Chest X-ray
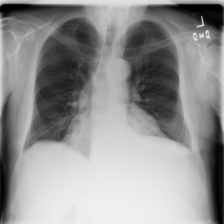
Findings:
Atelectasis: negative
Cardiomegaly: negative
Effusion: negative
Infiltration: positive
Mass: negative
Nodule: negative
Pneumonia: negative
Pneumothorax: negative
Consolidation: negative
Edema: negative
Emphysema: negative
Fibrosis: negative
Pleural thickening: negative
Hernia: negative